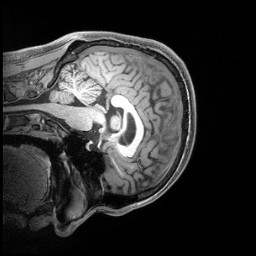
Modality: T1w
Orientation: sagittal
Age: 31
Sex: male
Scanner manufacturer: siemens
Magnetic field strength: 3 T
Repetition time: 2.4 s
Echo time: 0.00219 s